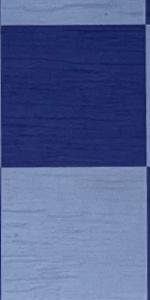
Label: Empty